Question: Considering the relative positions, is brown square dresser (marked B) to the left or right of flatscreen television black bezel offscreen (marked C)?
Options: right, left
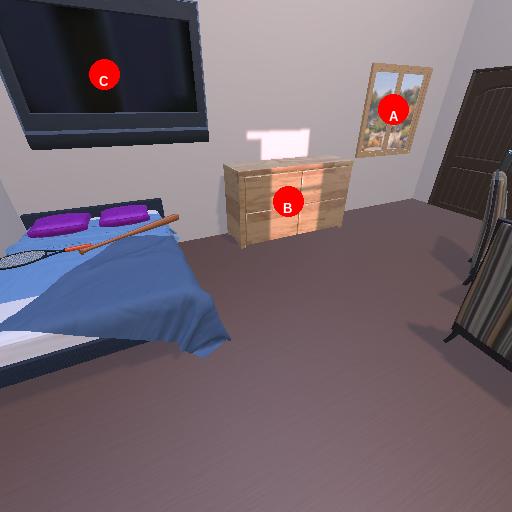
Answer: right